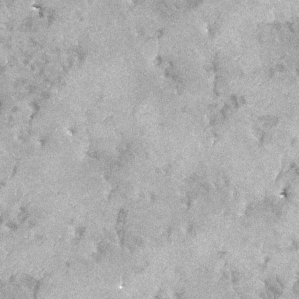
Label: frost